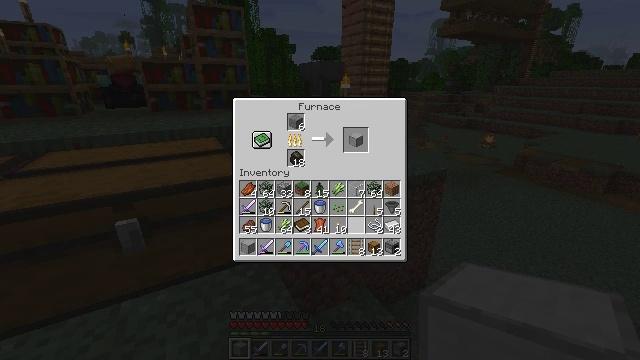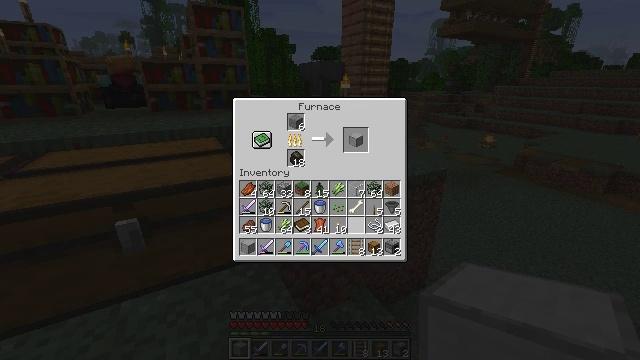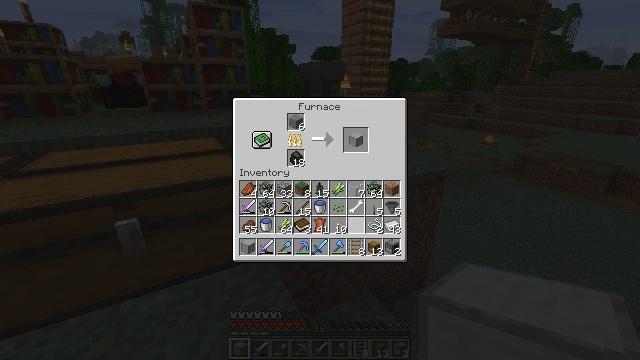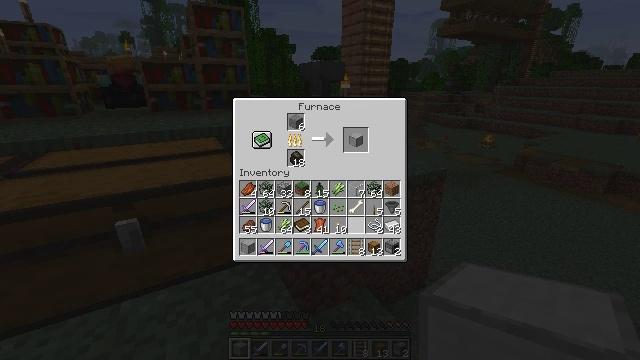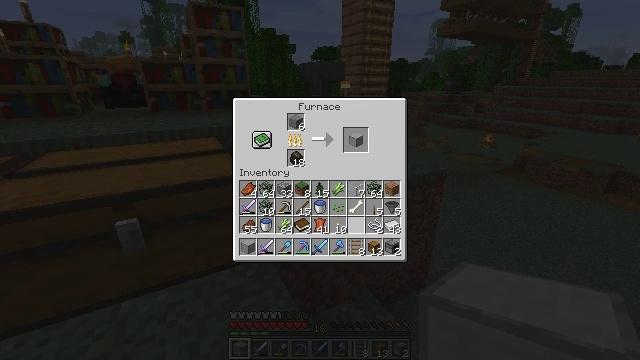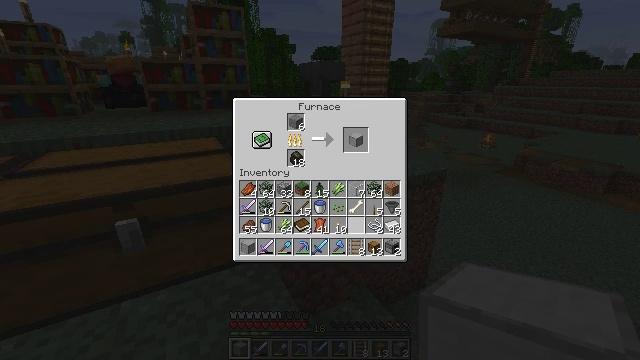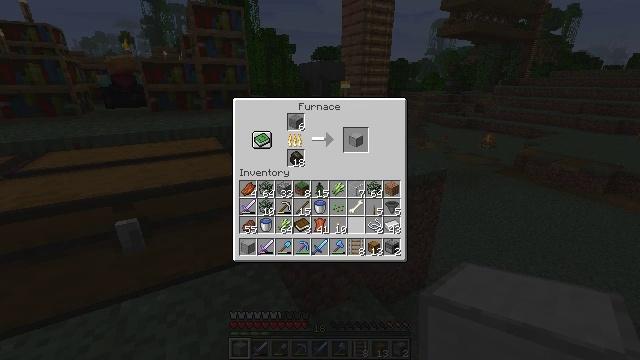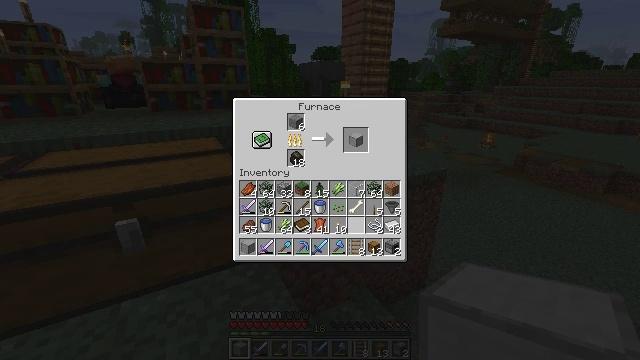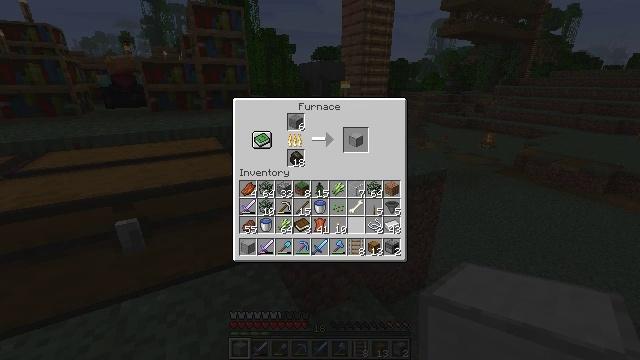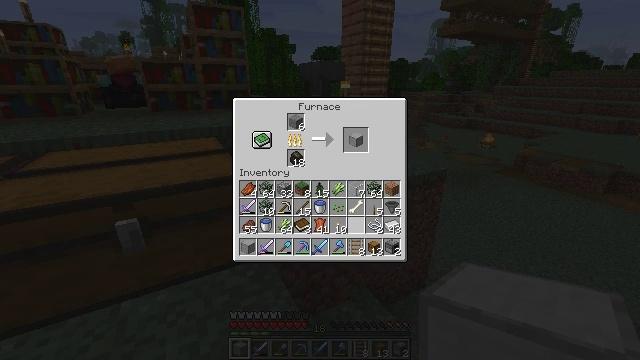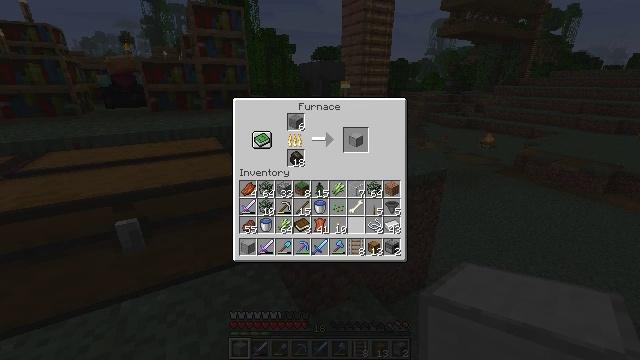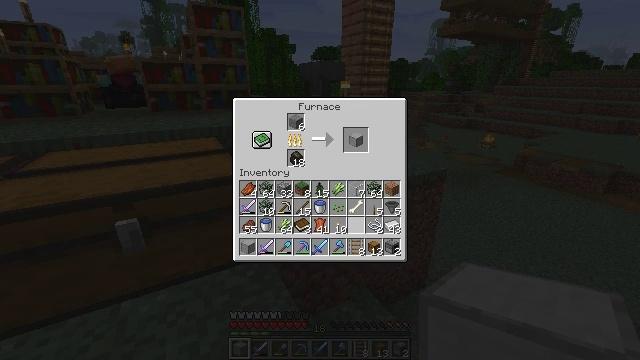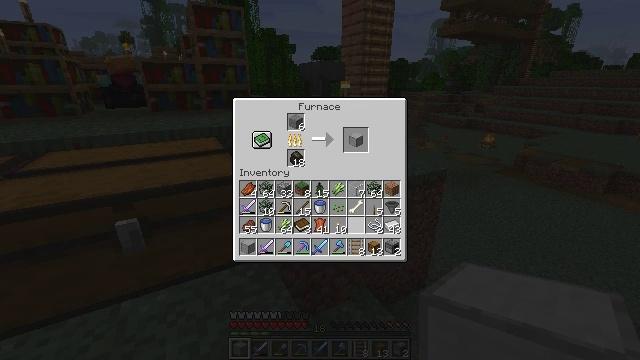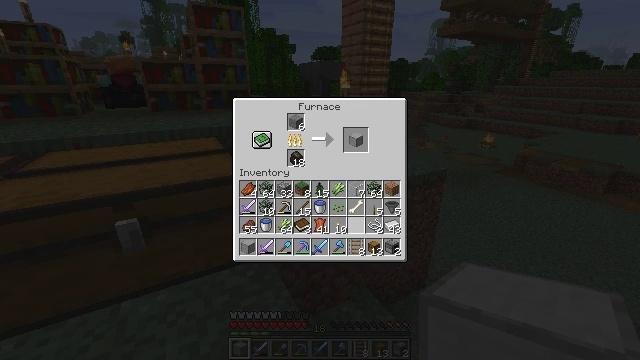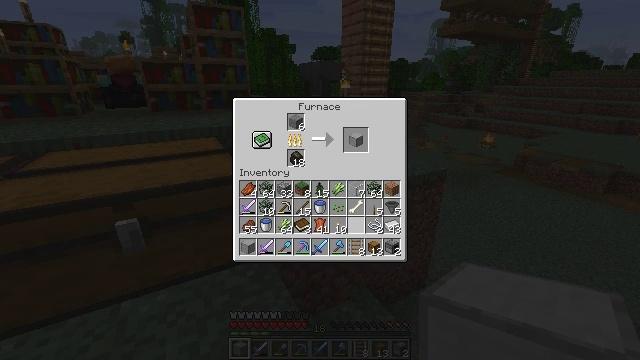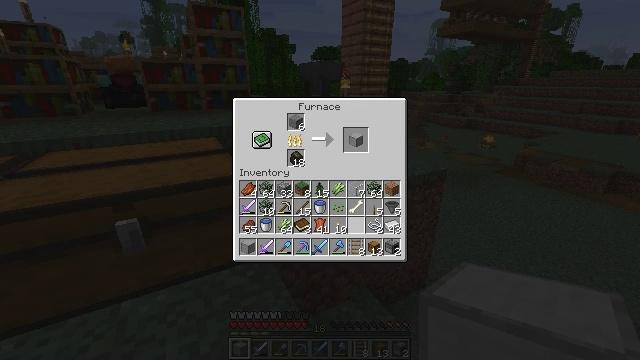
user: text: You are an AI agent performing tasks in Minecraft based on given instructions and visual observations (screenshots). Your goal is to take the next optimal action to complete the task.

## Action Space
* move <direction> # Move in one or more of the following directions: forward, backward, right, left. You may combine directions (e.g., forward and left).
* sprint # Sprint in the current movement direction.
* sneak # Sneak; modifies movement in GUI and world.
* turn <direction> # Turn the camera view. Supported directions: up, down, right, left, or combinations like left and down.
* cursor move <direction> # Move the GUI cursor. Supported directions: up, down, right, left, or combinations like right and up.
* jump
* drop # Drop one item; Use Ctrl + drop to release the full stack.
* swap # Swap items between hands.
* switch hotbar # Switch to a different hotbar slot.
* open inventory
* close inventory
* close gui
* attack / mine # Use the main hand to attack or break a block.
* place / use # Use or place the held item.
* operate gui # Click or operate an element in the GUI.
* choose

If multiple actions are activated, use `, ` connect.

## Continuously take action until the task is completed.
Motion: motion action
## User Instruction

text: Put stone in the furnace to get smooth stone.
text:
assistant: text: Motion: no_op
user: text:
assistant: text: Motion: no_op
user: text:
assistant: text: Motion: no_op
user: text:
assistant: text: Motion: no_op
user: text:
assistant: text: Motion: no_op
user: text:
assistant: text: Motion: no_op
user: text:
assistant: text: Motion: no_op
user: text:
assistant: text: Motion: no_op
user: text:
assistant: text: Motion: no_op
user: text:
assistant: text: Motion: no_op
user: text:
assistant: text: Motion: no_op
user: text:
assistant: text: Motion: no_op
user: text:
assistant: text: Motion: no_op
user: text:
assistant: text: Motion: no_op
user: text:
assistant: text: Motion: no_op
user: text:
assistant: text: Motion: no_op
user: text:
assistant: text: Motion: no_op
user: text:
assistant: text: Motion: no_op
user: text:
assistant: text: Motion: no_op
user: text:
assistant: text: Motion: no_op
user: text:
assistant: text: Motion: no_op
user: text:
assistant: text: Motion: no_op
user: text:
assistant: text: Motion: no_op
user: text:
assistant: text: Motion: no_op
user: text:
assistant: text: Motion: no_op
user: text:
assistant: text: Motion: no_op
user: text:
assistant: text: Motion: no_op
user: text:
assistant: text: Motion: no_op
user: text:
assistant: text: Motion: no_op
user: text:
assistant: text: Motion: no_op